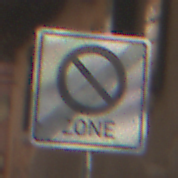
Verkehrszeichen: EndeEingeschraenktesHalteverbotZone
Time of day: Midday
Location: Outdoor (Urban)
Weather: Clear
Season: NotSpecified
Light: Natural